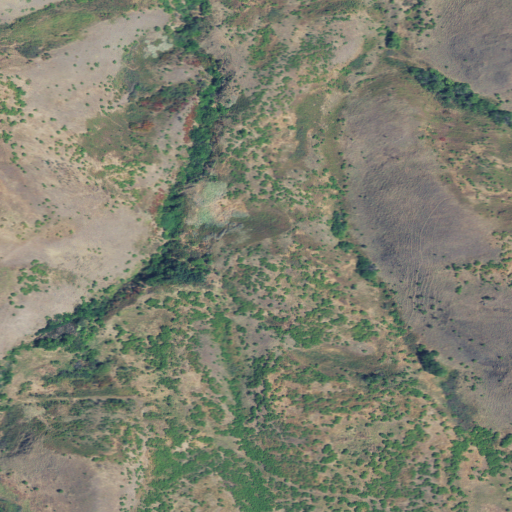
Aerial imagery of depression(s) in Oregon named Baldwin Area containing grassland and shrub